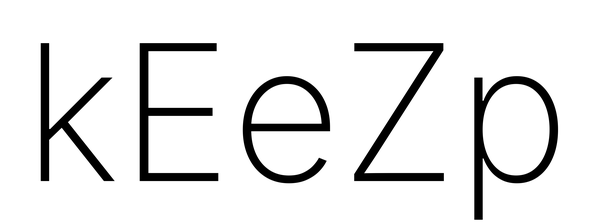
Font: Inter_ExtraLight